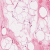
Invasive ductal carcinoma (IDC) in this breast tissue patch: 0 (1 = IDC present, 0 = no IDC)